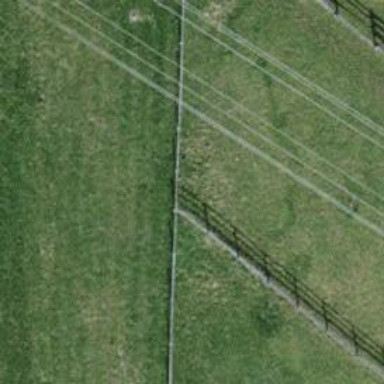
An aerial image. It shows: Fence is in the image.